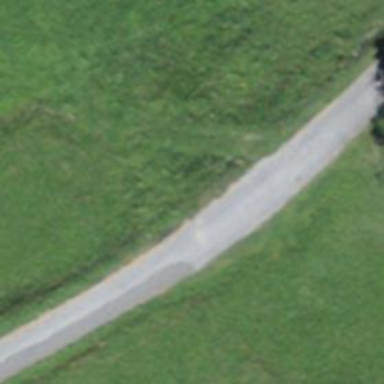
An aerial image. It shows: Service road with grade1 tracktype.